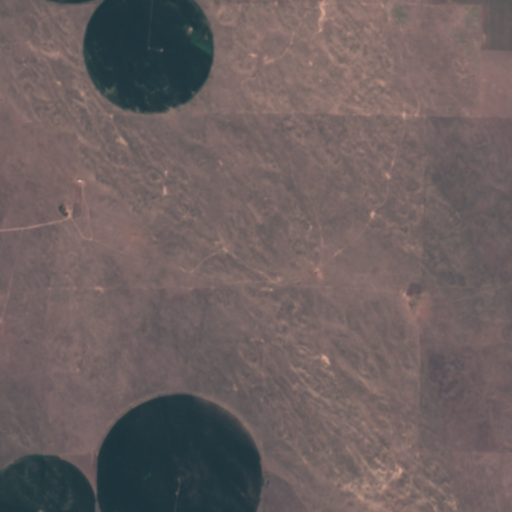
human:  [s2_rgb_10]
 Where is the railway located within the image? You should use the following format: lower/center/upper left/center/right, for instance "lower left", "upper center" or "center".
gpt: The railway is located in the lower of the image.
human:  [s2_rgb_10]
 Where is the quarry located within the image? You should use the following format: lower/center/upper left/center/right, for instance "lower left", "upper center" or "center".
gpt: There is no quarry in the image.